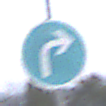
Verkehrszeichen: VorgeschriebeneFahrtrichtungRechts
Umgebung: Outdoor, Suburban
Tageszeit: SunriseSunset
Wetter: Clear
Licht: Natural
Jahreszeit: NotSpecified
Kontrast: LowContrast